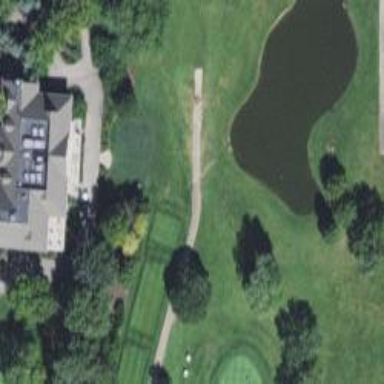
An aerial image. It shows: Service road used as golf cart path.